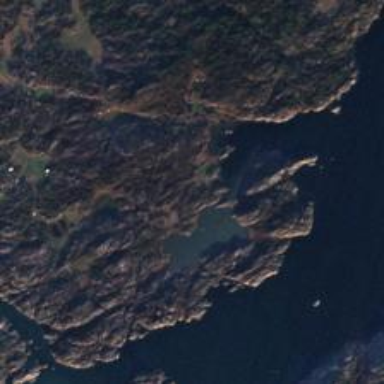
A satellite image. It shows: Beautiful bay with natural surroundings.